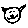
Label: cat